Field crop: tomato
Growth stage: 1
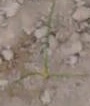
Species: cyperus